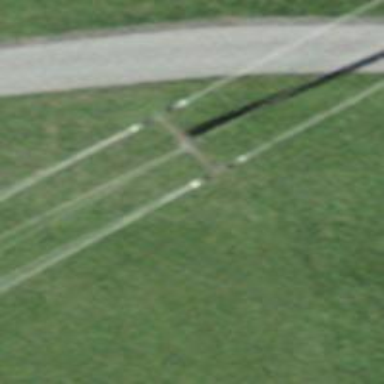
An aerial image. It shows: Three power lines with cables.